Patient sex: M
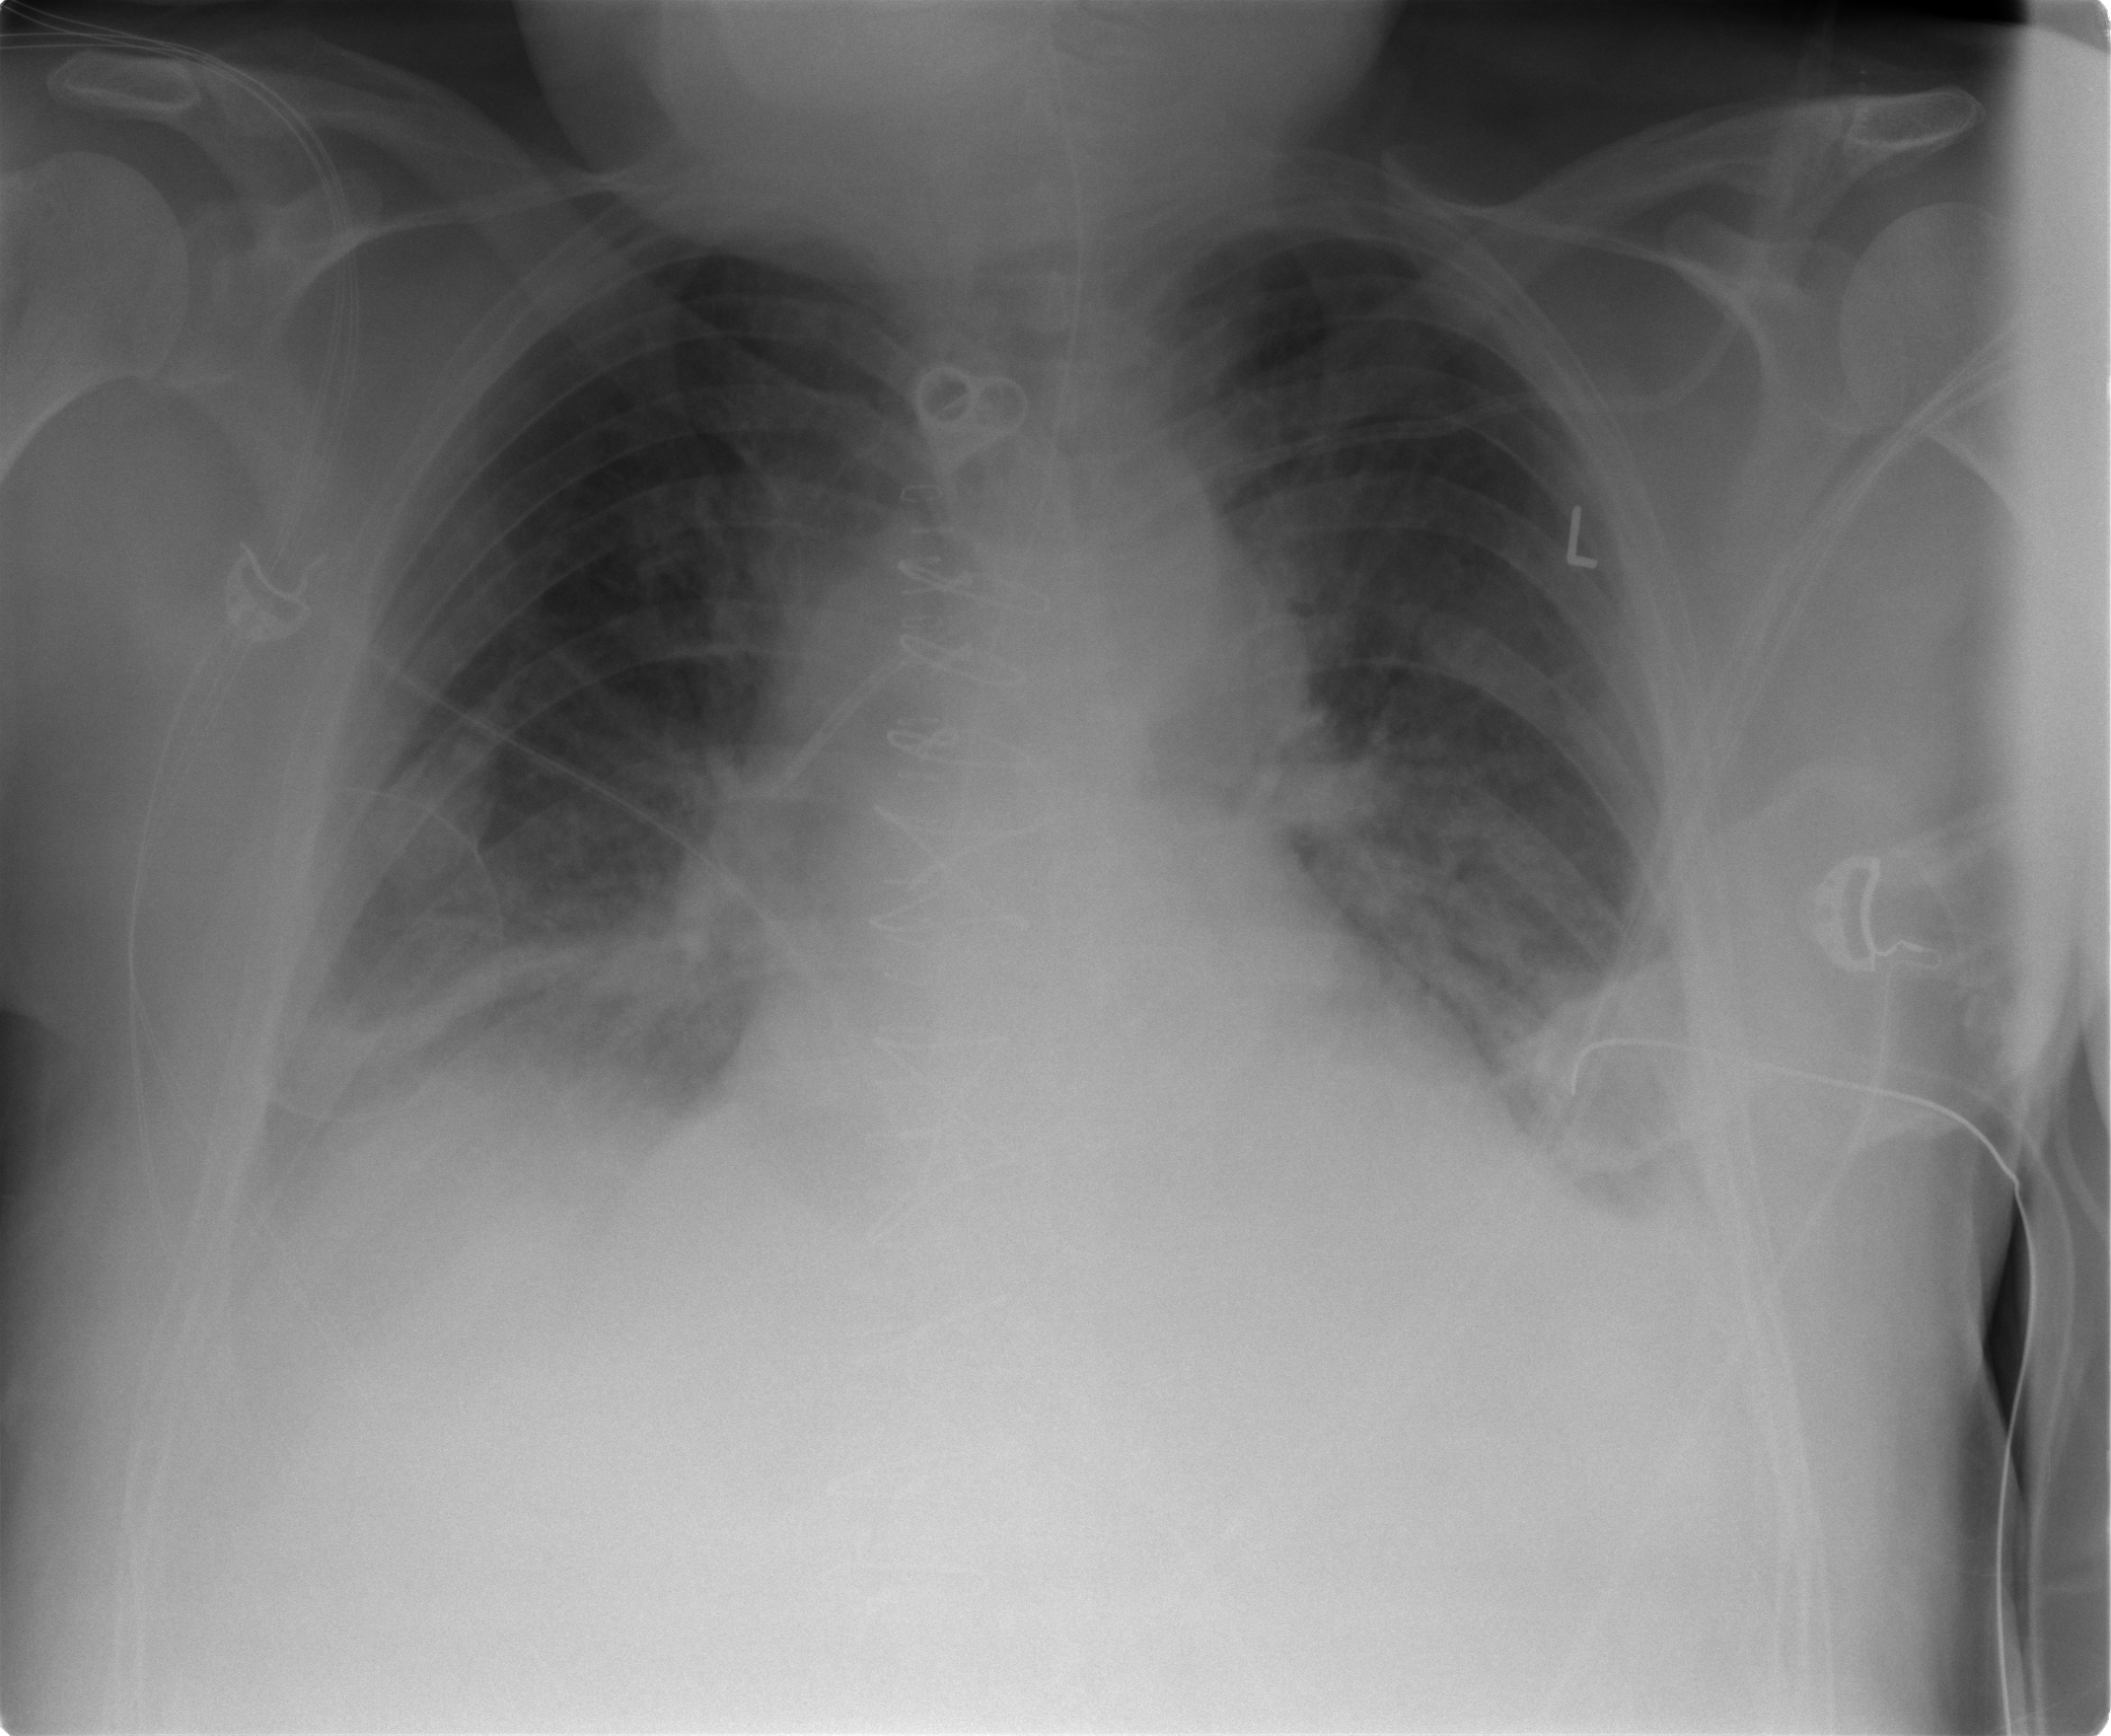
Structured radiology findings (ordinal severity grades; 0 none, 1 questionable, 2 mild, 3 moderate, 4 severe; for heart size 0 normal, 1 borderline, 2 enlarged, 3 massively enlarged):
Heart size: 2
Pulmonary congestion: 2
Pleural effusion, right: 2
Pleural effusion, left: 1
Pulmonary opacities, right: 0
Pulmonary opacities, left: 0
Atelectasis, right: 2
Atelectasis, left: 2